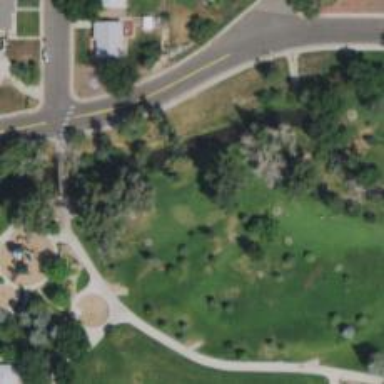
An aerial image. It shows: Disc golf basket.